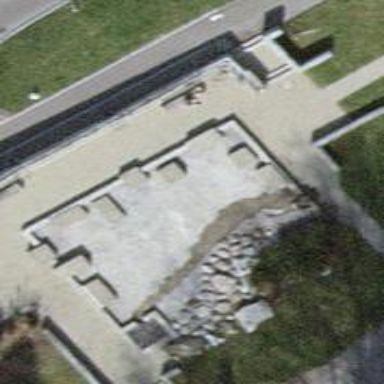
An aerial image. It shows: Concrete seawall.